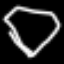
Label: diamond